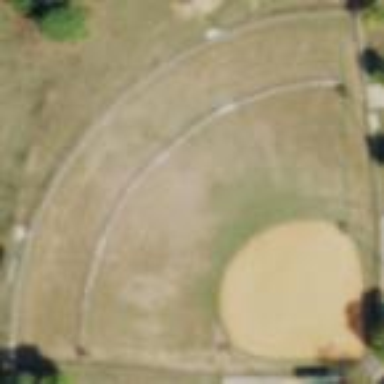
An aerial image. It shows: Baseball pitch for leisure and sports activities.